Interaction volume radius: 10 \u00c5
Interaction volume height: 10 \u00c5
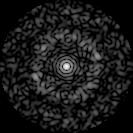
Disorder parameter: 0.8237